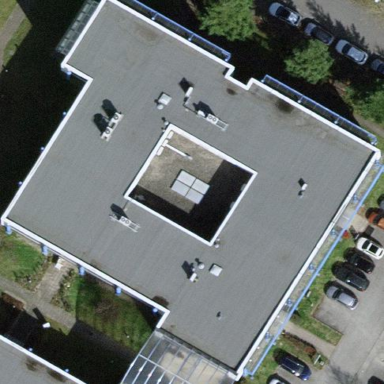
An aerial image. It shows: Commercial building with flat roof.